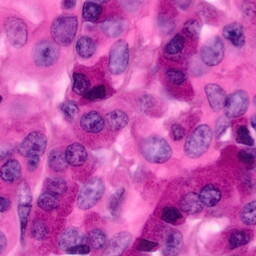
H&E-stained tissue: Pancreatic